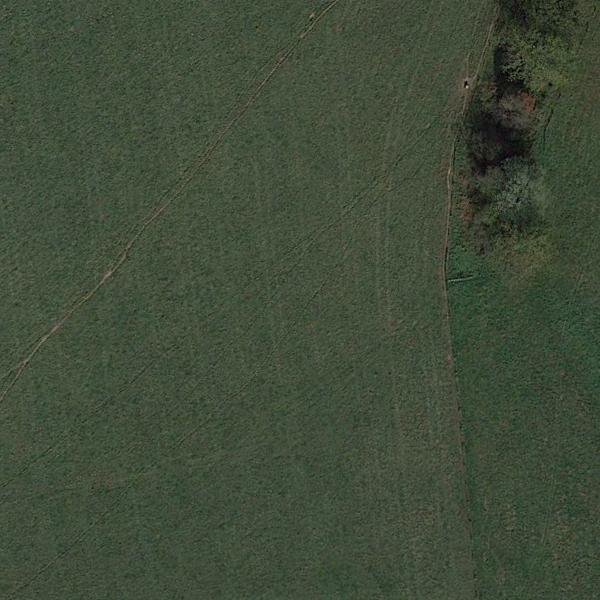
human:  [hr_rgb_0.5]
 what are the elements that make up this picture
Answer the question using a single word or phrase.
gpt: grass